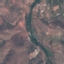
Land use / land cover class: HerbaceousVegetation